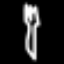
Label: fork